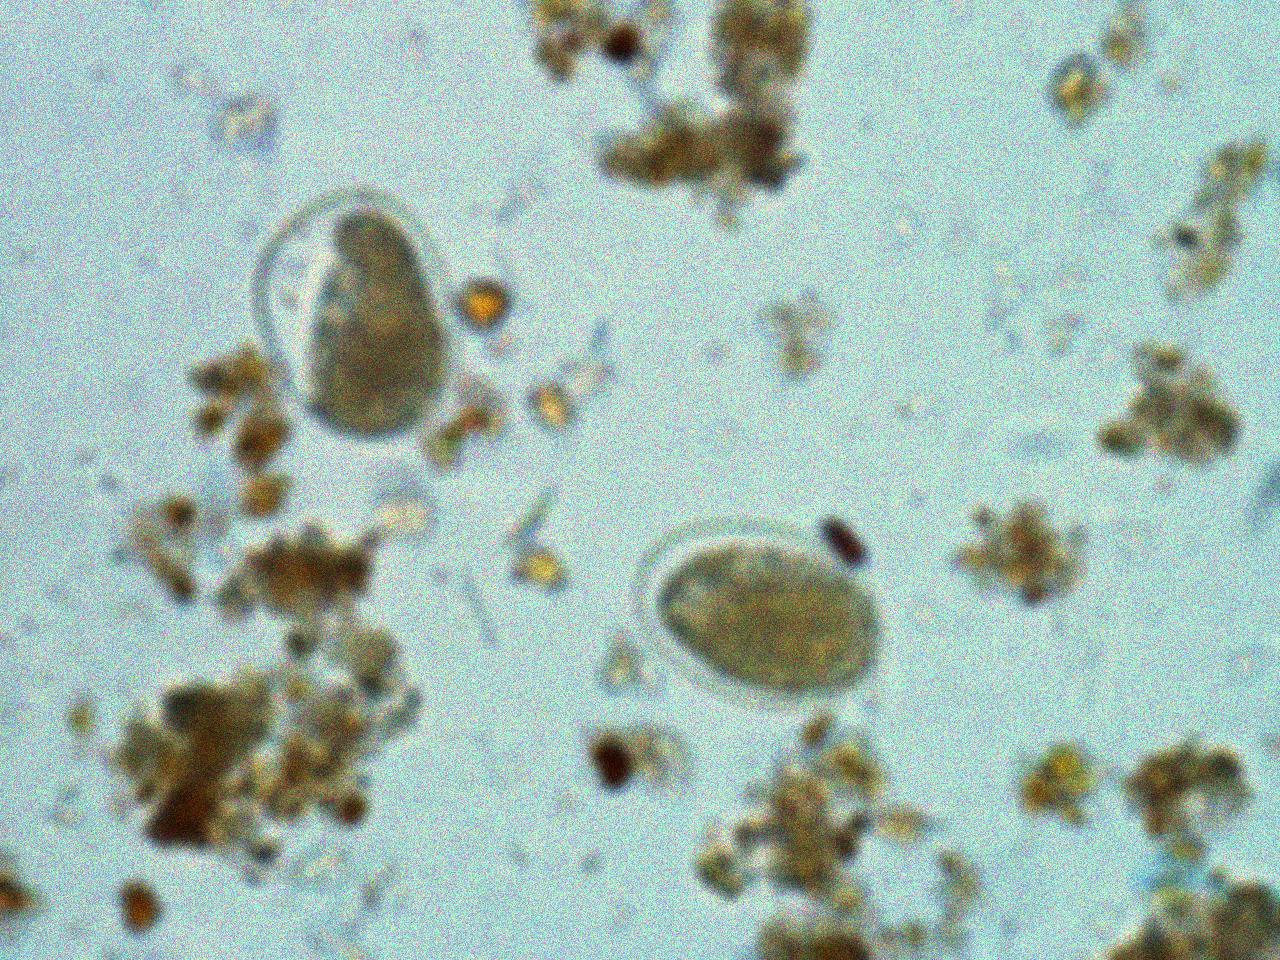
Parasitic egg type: Hookworm egg